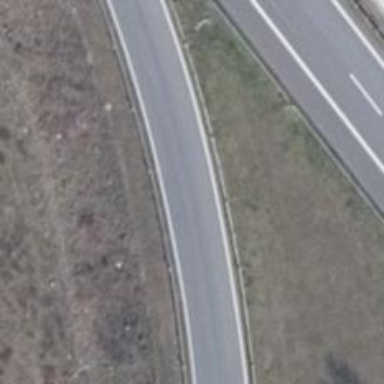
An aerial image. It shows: Motorway link.